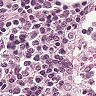
Metastatic tissue present: no